Question: I would like to create a list of elements that can be expandable and looks like the Google Clock app

Which Android element should I use ?
Thanks a lot by advance for your answers.
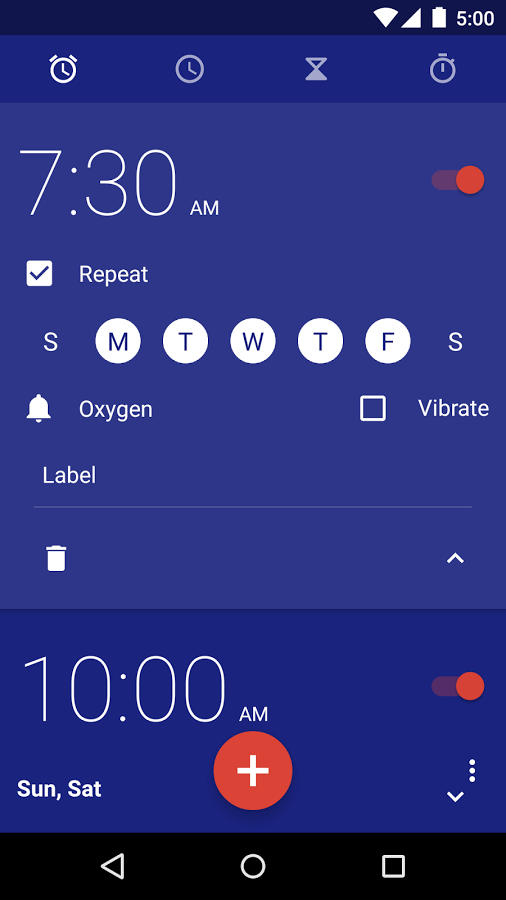
Answer: use recyclerview.The google clock app is using recyclerview.